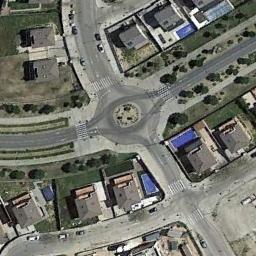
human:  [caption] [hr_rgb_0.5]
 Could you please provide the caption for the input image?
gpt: The roundabout is on the grass next to trees and buildings .

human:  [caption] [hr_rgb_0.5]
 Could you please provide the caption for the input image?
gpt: The roundabout with four exits and entrances is in the residential area .

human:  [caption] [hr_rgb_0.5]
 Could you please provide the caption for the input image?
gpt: There are many trees and buildings around the roundabout .

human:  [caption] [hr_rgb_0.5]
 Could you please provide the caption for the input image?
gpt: There are several vehicles on the road at the crossroads, Some buildings with swimming pools and some trees and some lawns around the roundabout .

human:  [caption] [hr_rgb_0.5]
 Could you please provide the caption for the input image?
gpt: There are some buildings around the roundabout .